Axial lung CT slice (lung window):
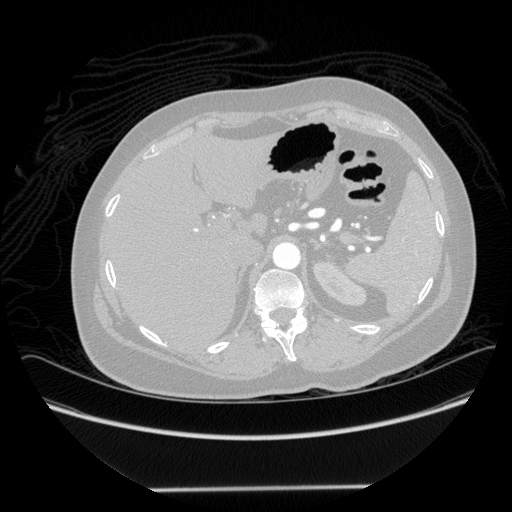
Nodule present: no